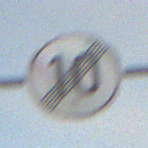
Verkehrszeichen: EndeGeschwindigkeit10
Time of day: SunriseSunset
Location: Outdoor (Nature)
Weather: PartlyCloudy
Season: NotSpecified
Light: Natural